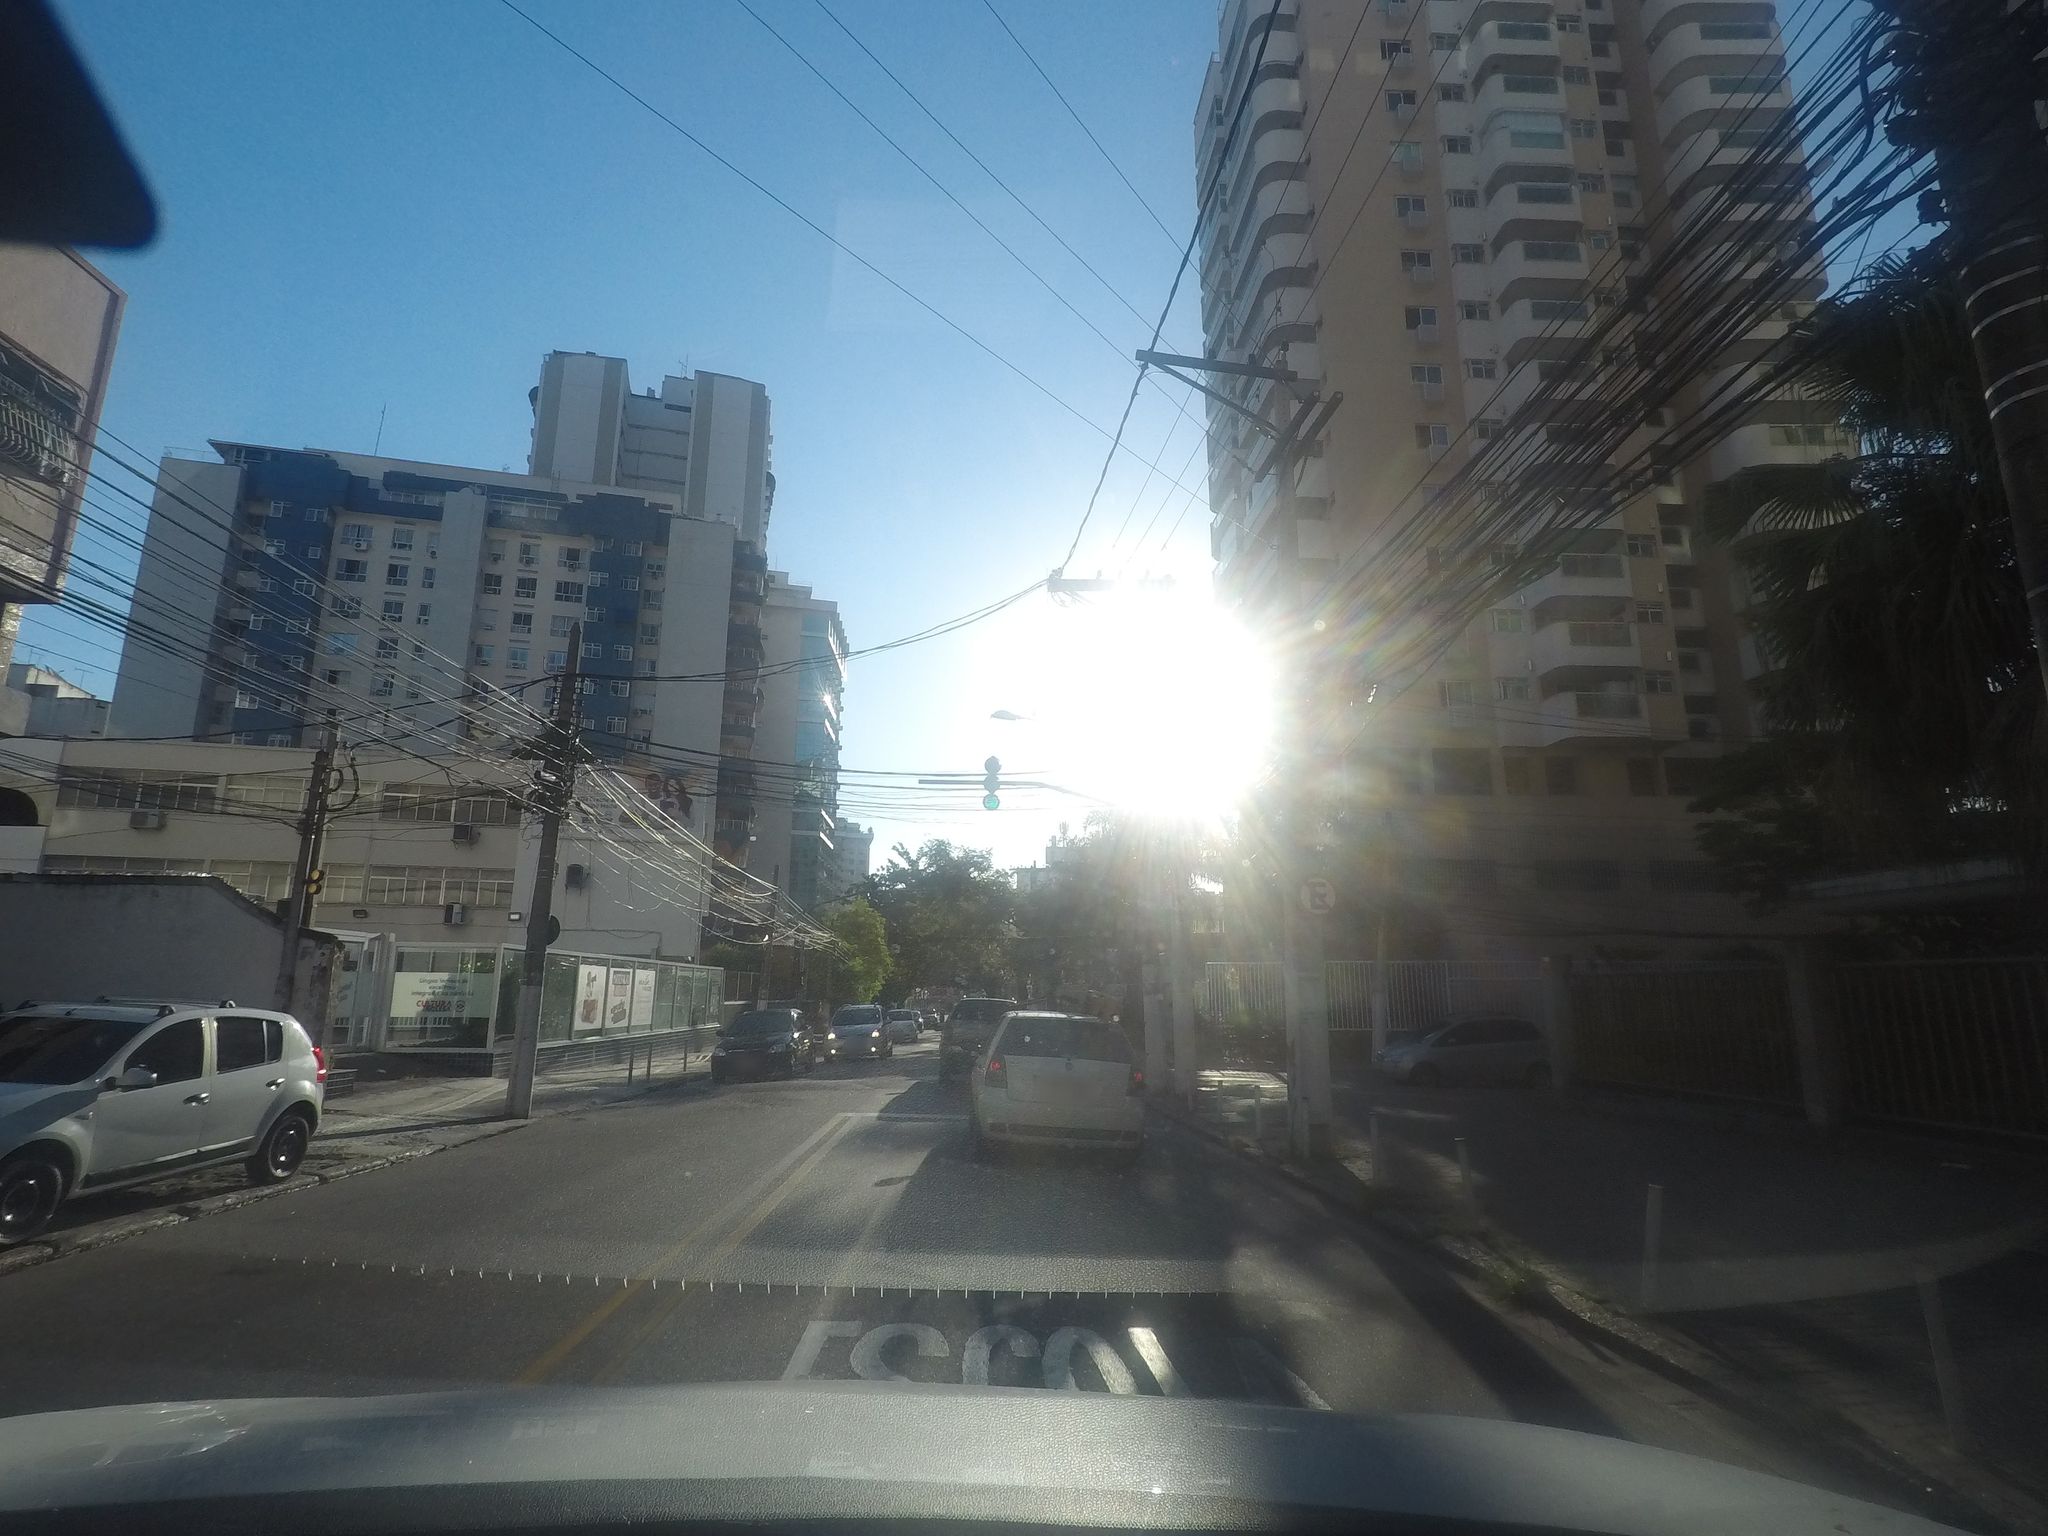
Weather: clear
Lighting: day
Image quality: good
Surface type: driving surface
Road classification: secondary
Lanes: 2
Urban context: urban centre
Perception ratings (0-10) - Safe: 4.17, Lively: 7.5, Beautiful: 3.43, Boring: 3.6, Depressing: 2.14, Wealthy: 6.95